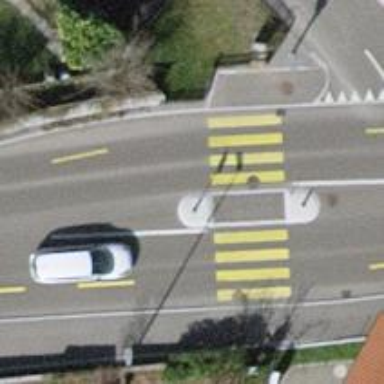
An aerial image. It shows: Uncontrolled zebra crossing with pedestrian island.